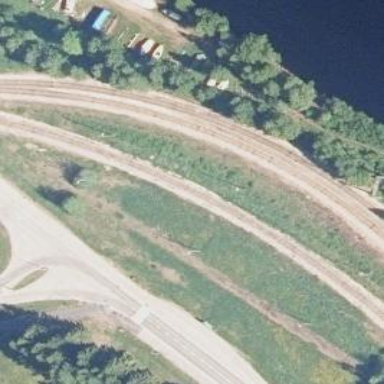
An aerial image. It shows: Railway yard.